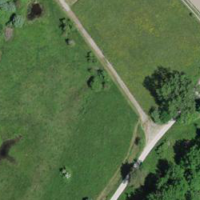
EUNIS habitat code: 23
Species observed at this site:
Tringa ochropus
Tanacetum vulgare
Fulica atra
Emberiza citrinella
Buteo buteo
Sylvia atricapilla
Phylloscopus collybita
Centaurea scabiosa
Larus michahellis
Ajuga reptans
Lysimachia vulgaris
Erithacus rubecula
Milvus milvus
Turdus pilaris
Dryocopus martius
Falco tinnunculus